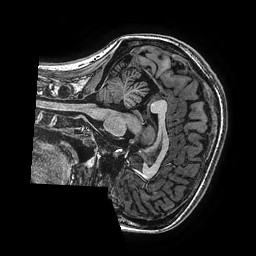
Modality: T1w
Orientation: sagittal
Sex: female
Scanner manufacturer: ge
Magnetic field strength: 3 T
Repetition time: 0.00766 s
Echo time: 0.003476 s